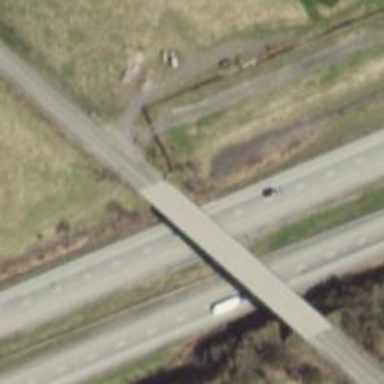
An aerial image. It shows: Tertiary road on asphalt surface crossing over bridge.